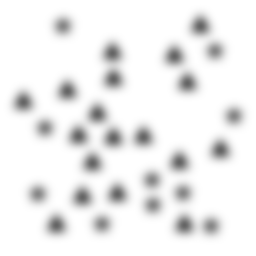
Squares: 0
Triangles: 18
Stars: 10
Total shapes: 28